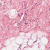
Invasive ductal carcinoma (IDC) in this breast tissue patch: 0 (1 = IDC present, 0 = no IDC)